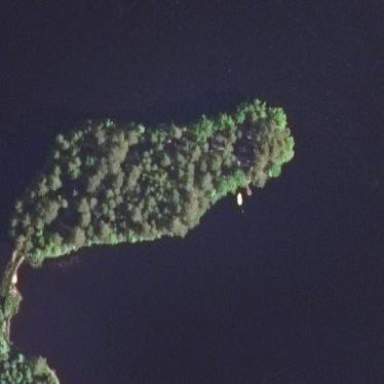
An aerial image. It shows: Islet.